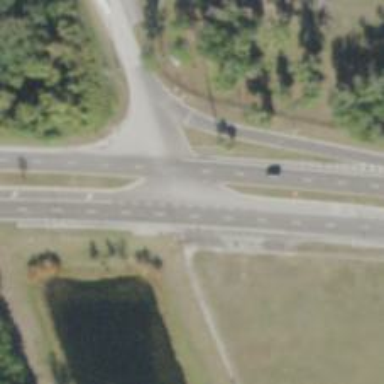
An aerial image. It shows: Secondary link road with asphalt surface.